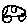
Label: car